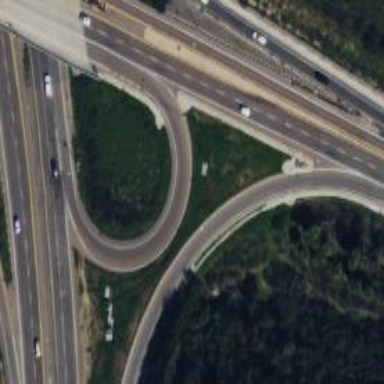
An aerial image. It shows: Asphalt trunk link road.